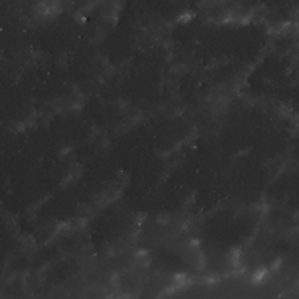
Label: non_frost